七年级 · 度量几何学
在一块长为 $a$, 宽为 $b$ 的长方形草地上, 有一条弯曲的柏油小路(小路任何地方的水平宽度都是 1 个单位), 则草地的面积为 $\qquad$

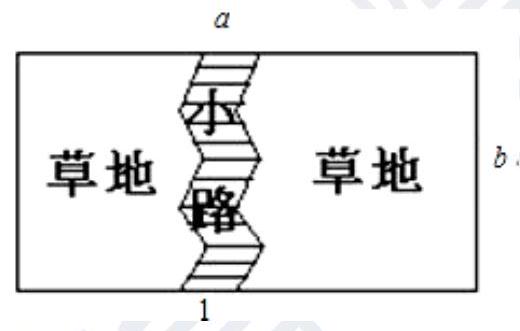
答案: 【答案】 $a b-b$

【解析】

【分析】

本题主要考查了平移的性质.需要注意的是: 平移前后图形的大小、形状都不改变.

小路可以看成 5 块底边为 1 , 总高为 $b$ 的平行四边形组成, 草地面积 $=$ 总面积一小路面积.

【解答】

解: 小路可以看成 5 块底边为 1 , 总高为 $b$ 的平行四边形组成, 所以小路面积 $=b$, 草地面积 $=a b-b$.

故答案为 $a b-b$.